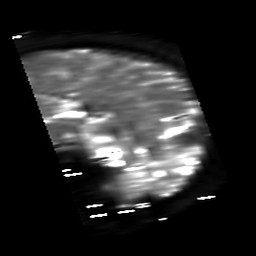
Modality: T2starmap
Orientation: sagittal
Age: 22
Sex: male
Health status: ill